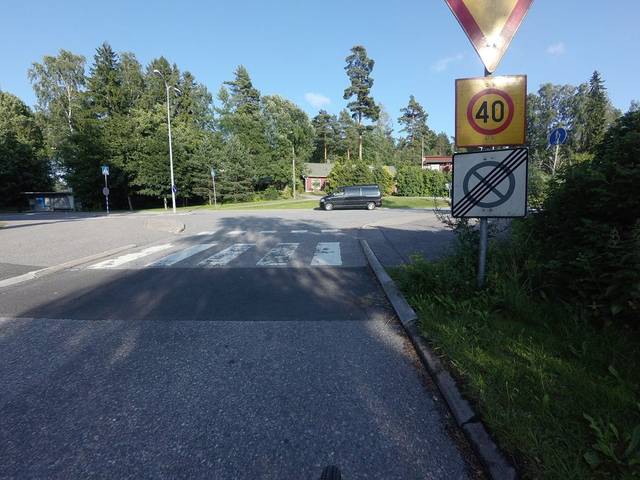
Region: Finland
Coordinates: 60.165, 24.651